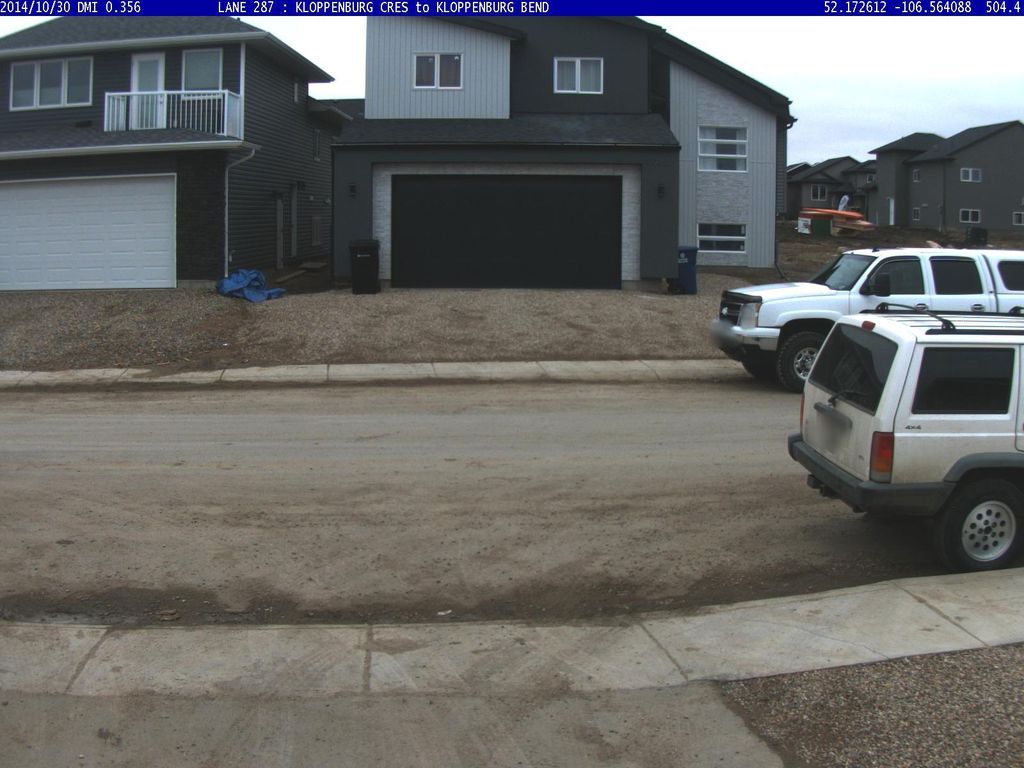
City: saskatoon